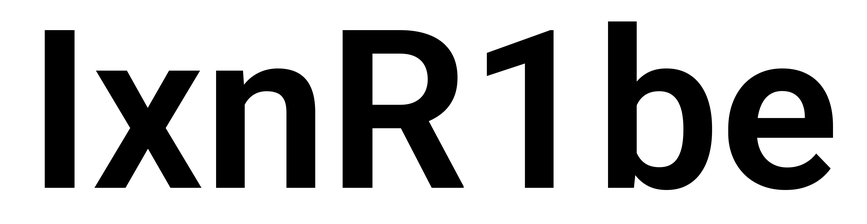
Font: Roboto_SemiBold